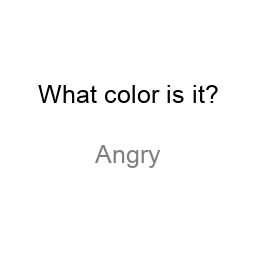
Color: gray
Background color: white
Question text color: black